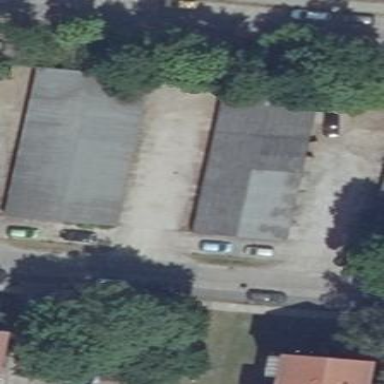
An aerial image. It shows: White garages with gabled roofs. The roofs are made of gray tar paper.